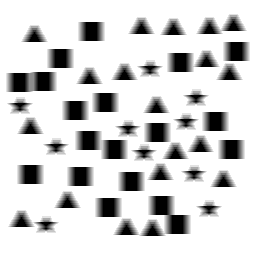
Squares: 19
Triangles: 19
Stars: 10
Total shapes: 48